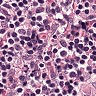
Metastatic tissue present: no